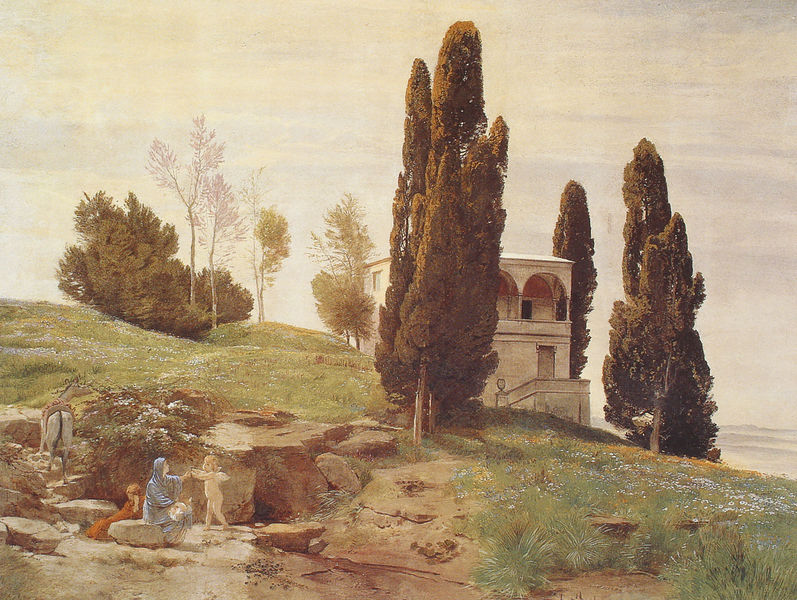
Titel: Ruhe auf der Flucht nach Ägypten
Künstler: Arnold Böcklin
Institution: Basel, Kunstmuseum
Schlagwörter: baum, berg, blau, felsen, gemälde, gruppe, himmel, mann, nackt, wasser, wolken, bäume, landschaft, blumen, fenster, frau, licht, blüten, gebäude, gras, haus, rasen, rot, wiese, stein, steine, birke, hügel, busch, büsche, mantel, kind, paar, personen, höhle, höle, esel, kinder, pferd, engel, putto, zypressen, bogen, italien, berge, dunst, rast, treppe, treppen, zypresse, jungfrau, schimmel, villa, jesus, hain, tempel, amor, maria, madonna, josef, ägypten, heilige familie, menscen, loandschaft, ulmen